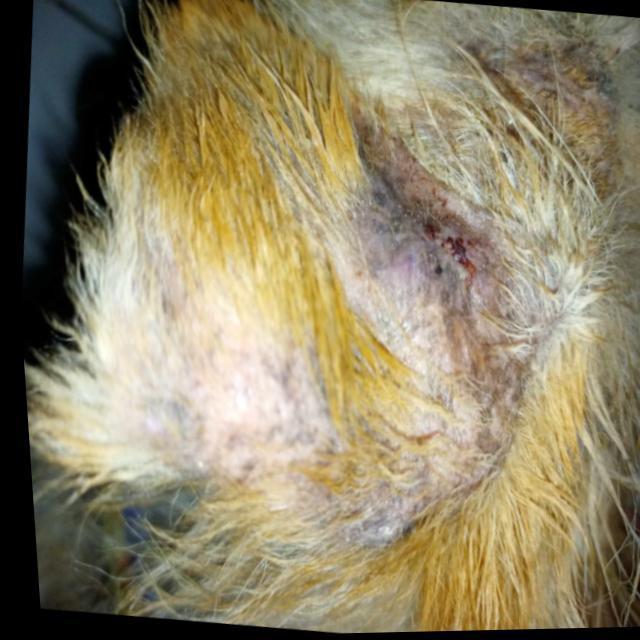
Canine demodicosis (Demodex mange) — caused by Demodex canis mites. Presents with alopecia, follicular papules, pustules, and comedones. Often localized on face and forelimbs.